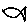
Label: fish